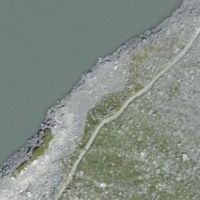
EUNIS habitat code: 14
Species observed at this site:
Pinguicula alpina